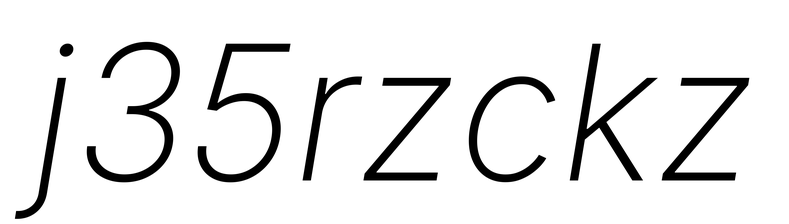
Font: Inter-Italic_ExtraLight_Italic